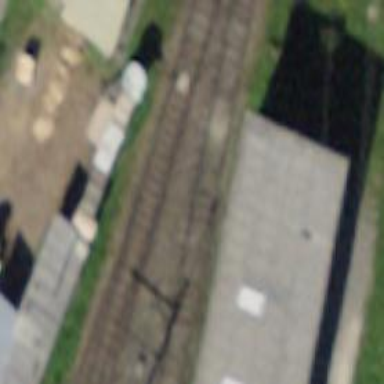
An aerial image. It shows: Railway yard in service.